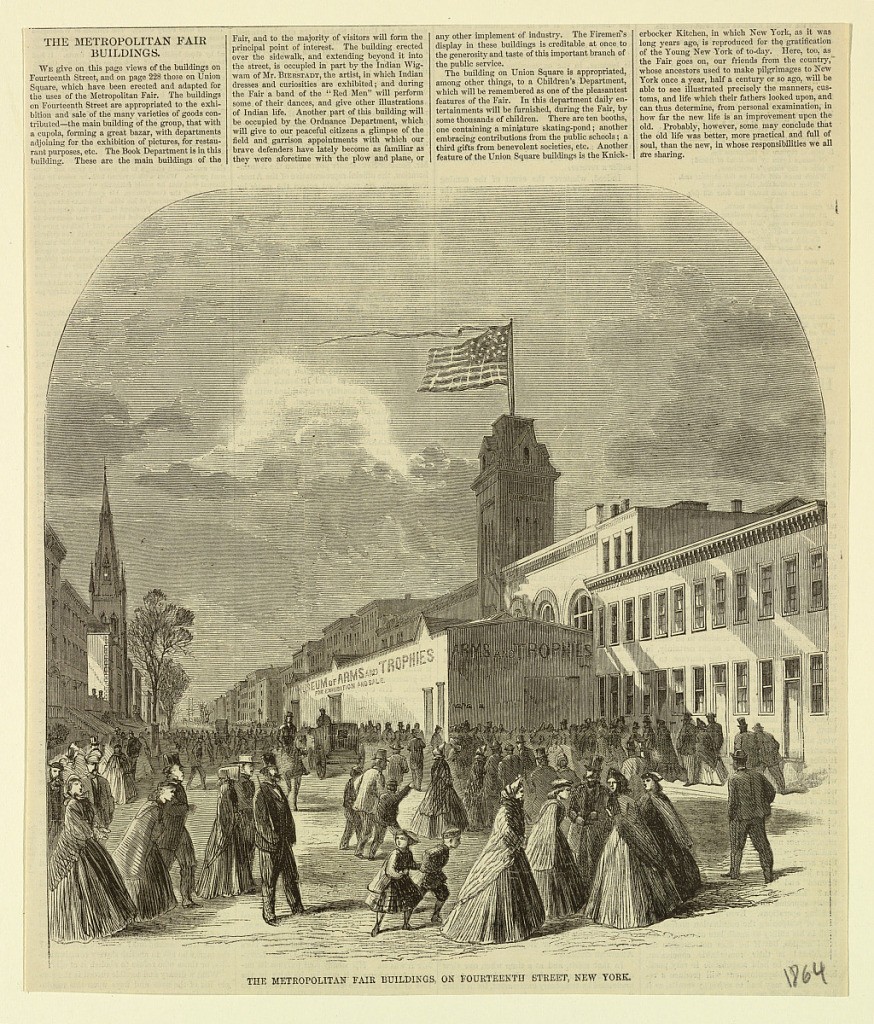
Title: Metropolitan Fair Building, New York
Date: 1864
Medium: Wood engraving on paper
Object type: Print
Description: The metropolitan fair building on 14th street at right. It is provided with signs: "Arms and Trophies," etc. At left side of 14th street, houses and a church. Figures in foreground and background.